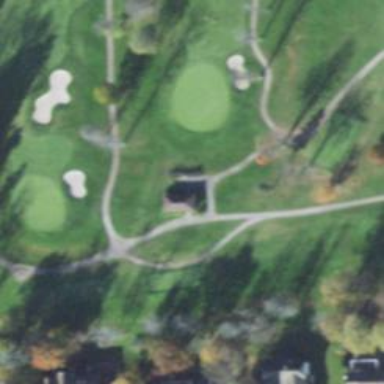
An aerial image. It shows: Path designated for golf carts.